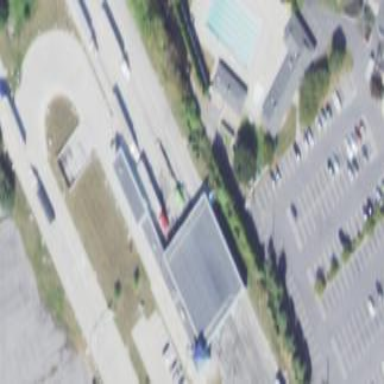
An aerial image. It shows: Building serving as car wash facility.